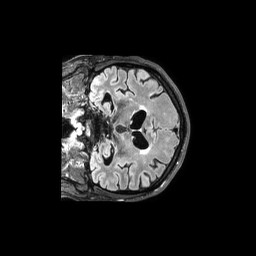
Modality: FLAIR
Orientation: coronal
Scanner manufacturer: philips
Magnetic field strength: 3 T
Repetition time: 4.8 s
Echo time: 0.34 s